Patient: sex M, age 60
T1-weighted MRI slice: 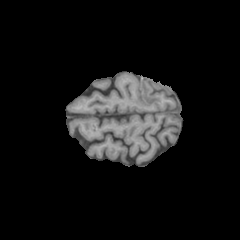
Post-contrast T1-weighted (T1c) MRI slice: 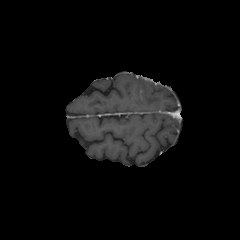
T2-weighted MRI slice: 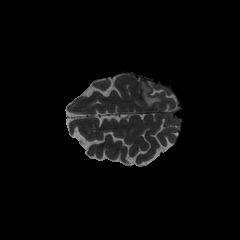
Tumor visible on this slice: yes
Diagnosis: Glioblastoma, IDH-wildtype
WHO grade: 4